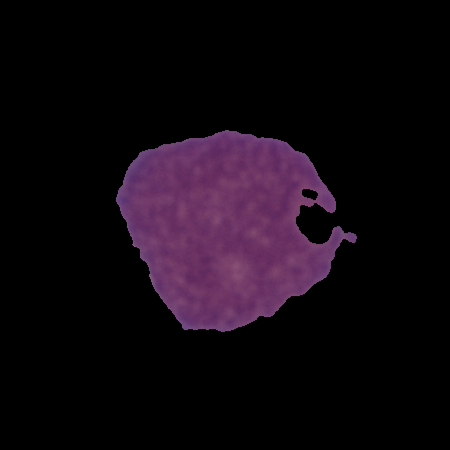
Label: cancer